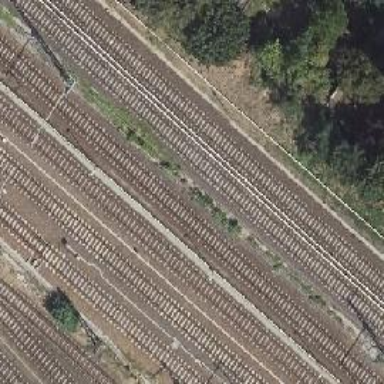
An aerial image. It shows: Railway signal.